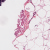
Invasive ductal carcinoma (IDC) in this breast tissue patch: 0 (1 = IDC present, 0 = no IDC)